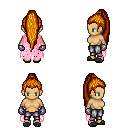
a pixel art fantasy rpg character, female body template, human, tanned skin, pink tattered cape, metal pants, dark blonde extra-long topknot hairstyle, metal gloves, gray slippers, four views (front, back, left, right), 2x2 character sprite sheet, small pixel art, hard edges, no anti-aliasing